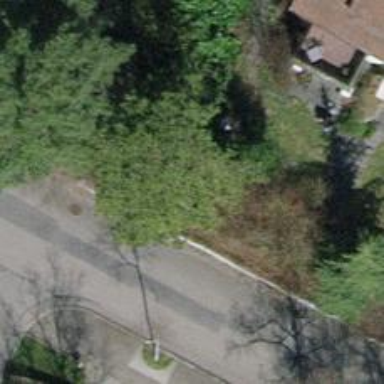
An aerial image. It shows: Single tag "natural: tree."